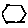
Label: hexagon